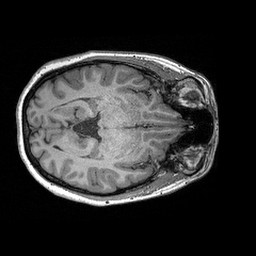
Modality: T1w
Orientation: axial
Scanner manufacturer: siemens
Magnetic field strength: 3 T
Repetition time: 2.3 s
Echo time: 0.00298 s